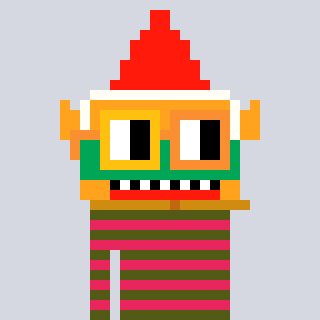
a pixel art character with square yellow and orange glasses, a gnome-shaped head and a redpinkish-colored body on a cool background